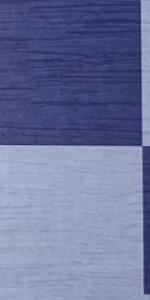
Label: Empty